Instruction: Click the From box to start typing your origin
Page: home
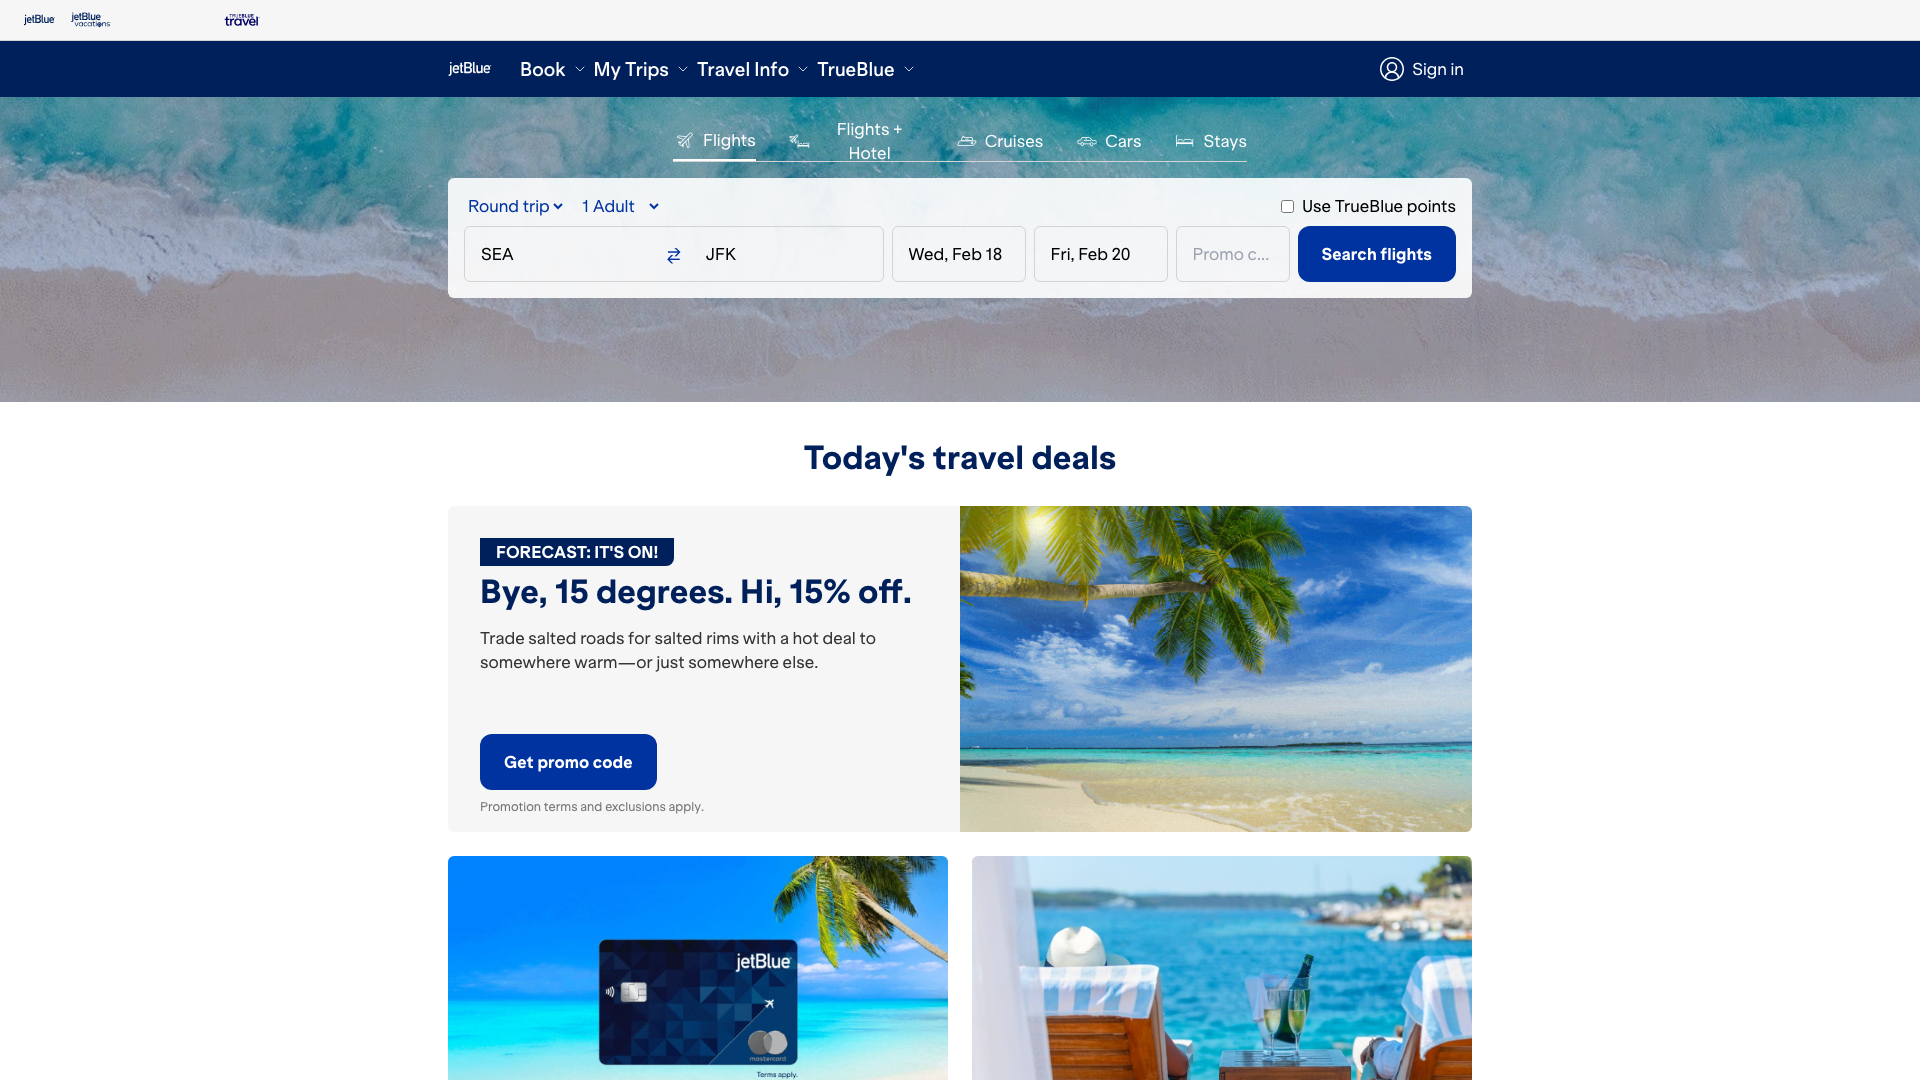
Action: click